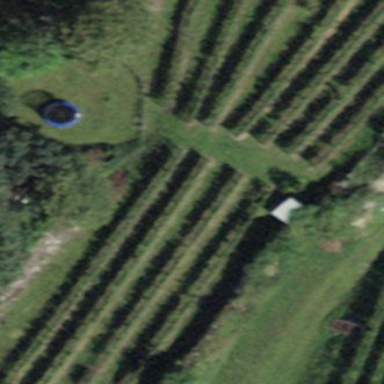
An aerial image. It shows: Beautiful vineyard in the countryside.